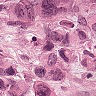
Metastatic tissue present: yes